You are looking at the wavelet scalogram of a bearing's acceleration signal. Diagnose the bearing from this image, choosing from: normal, inner_race, outer_race, ball.
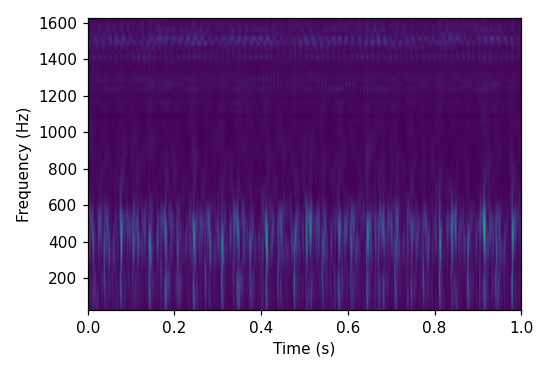
Answer: outer_race